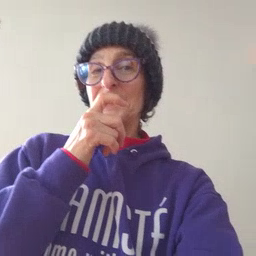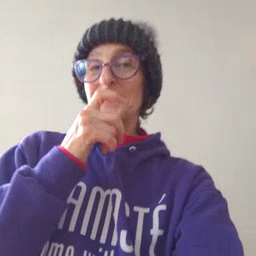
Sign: who